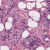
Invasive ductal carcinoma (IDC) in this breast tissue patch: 1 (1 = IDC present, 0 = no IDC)